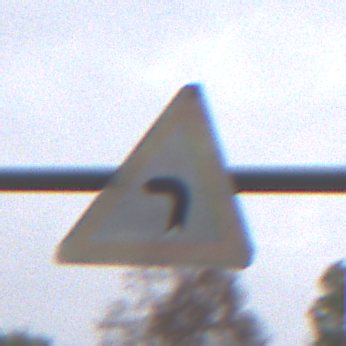
Verkehrszeichen: KurveLinks
Umgebung: Outdoor, Nature
Tageszeit: Midday
Wetter: Overcast
Licht: Natural
Jahreszeit: Autumn
Kontrast: LowContrast